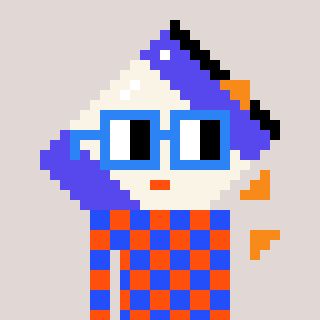
a pixel art character with square blue glasses, a chips-shaped head and a orange-colored body on a warm background